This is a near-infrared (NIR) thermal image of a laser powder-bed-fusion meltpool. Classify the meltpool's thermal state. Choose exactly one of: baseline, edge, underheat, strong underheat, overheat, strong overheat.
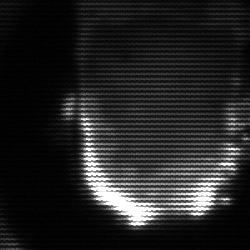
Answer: baseline